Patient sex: M
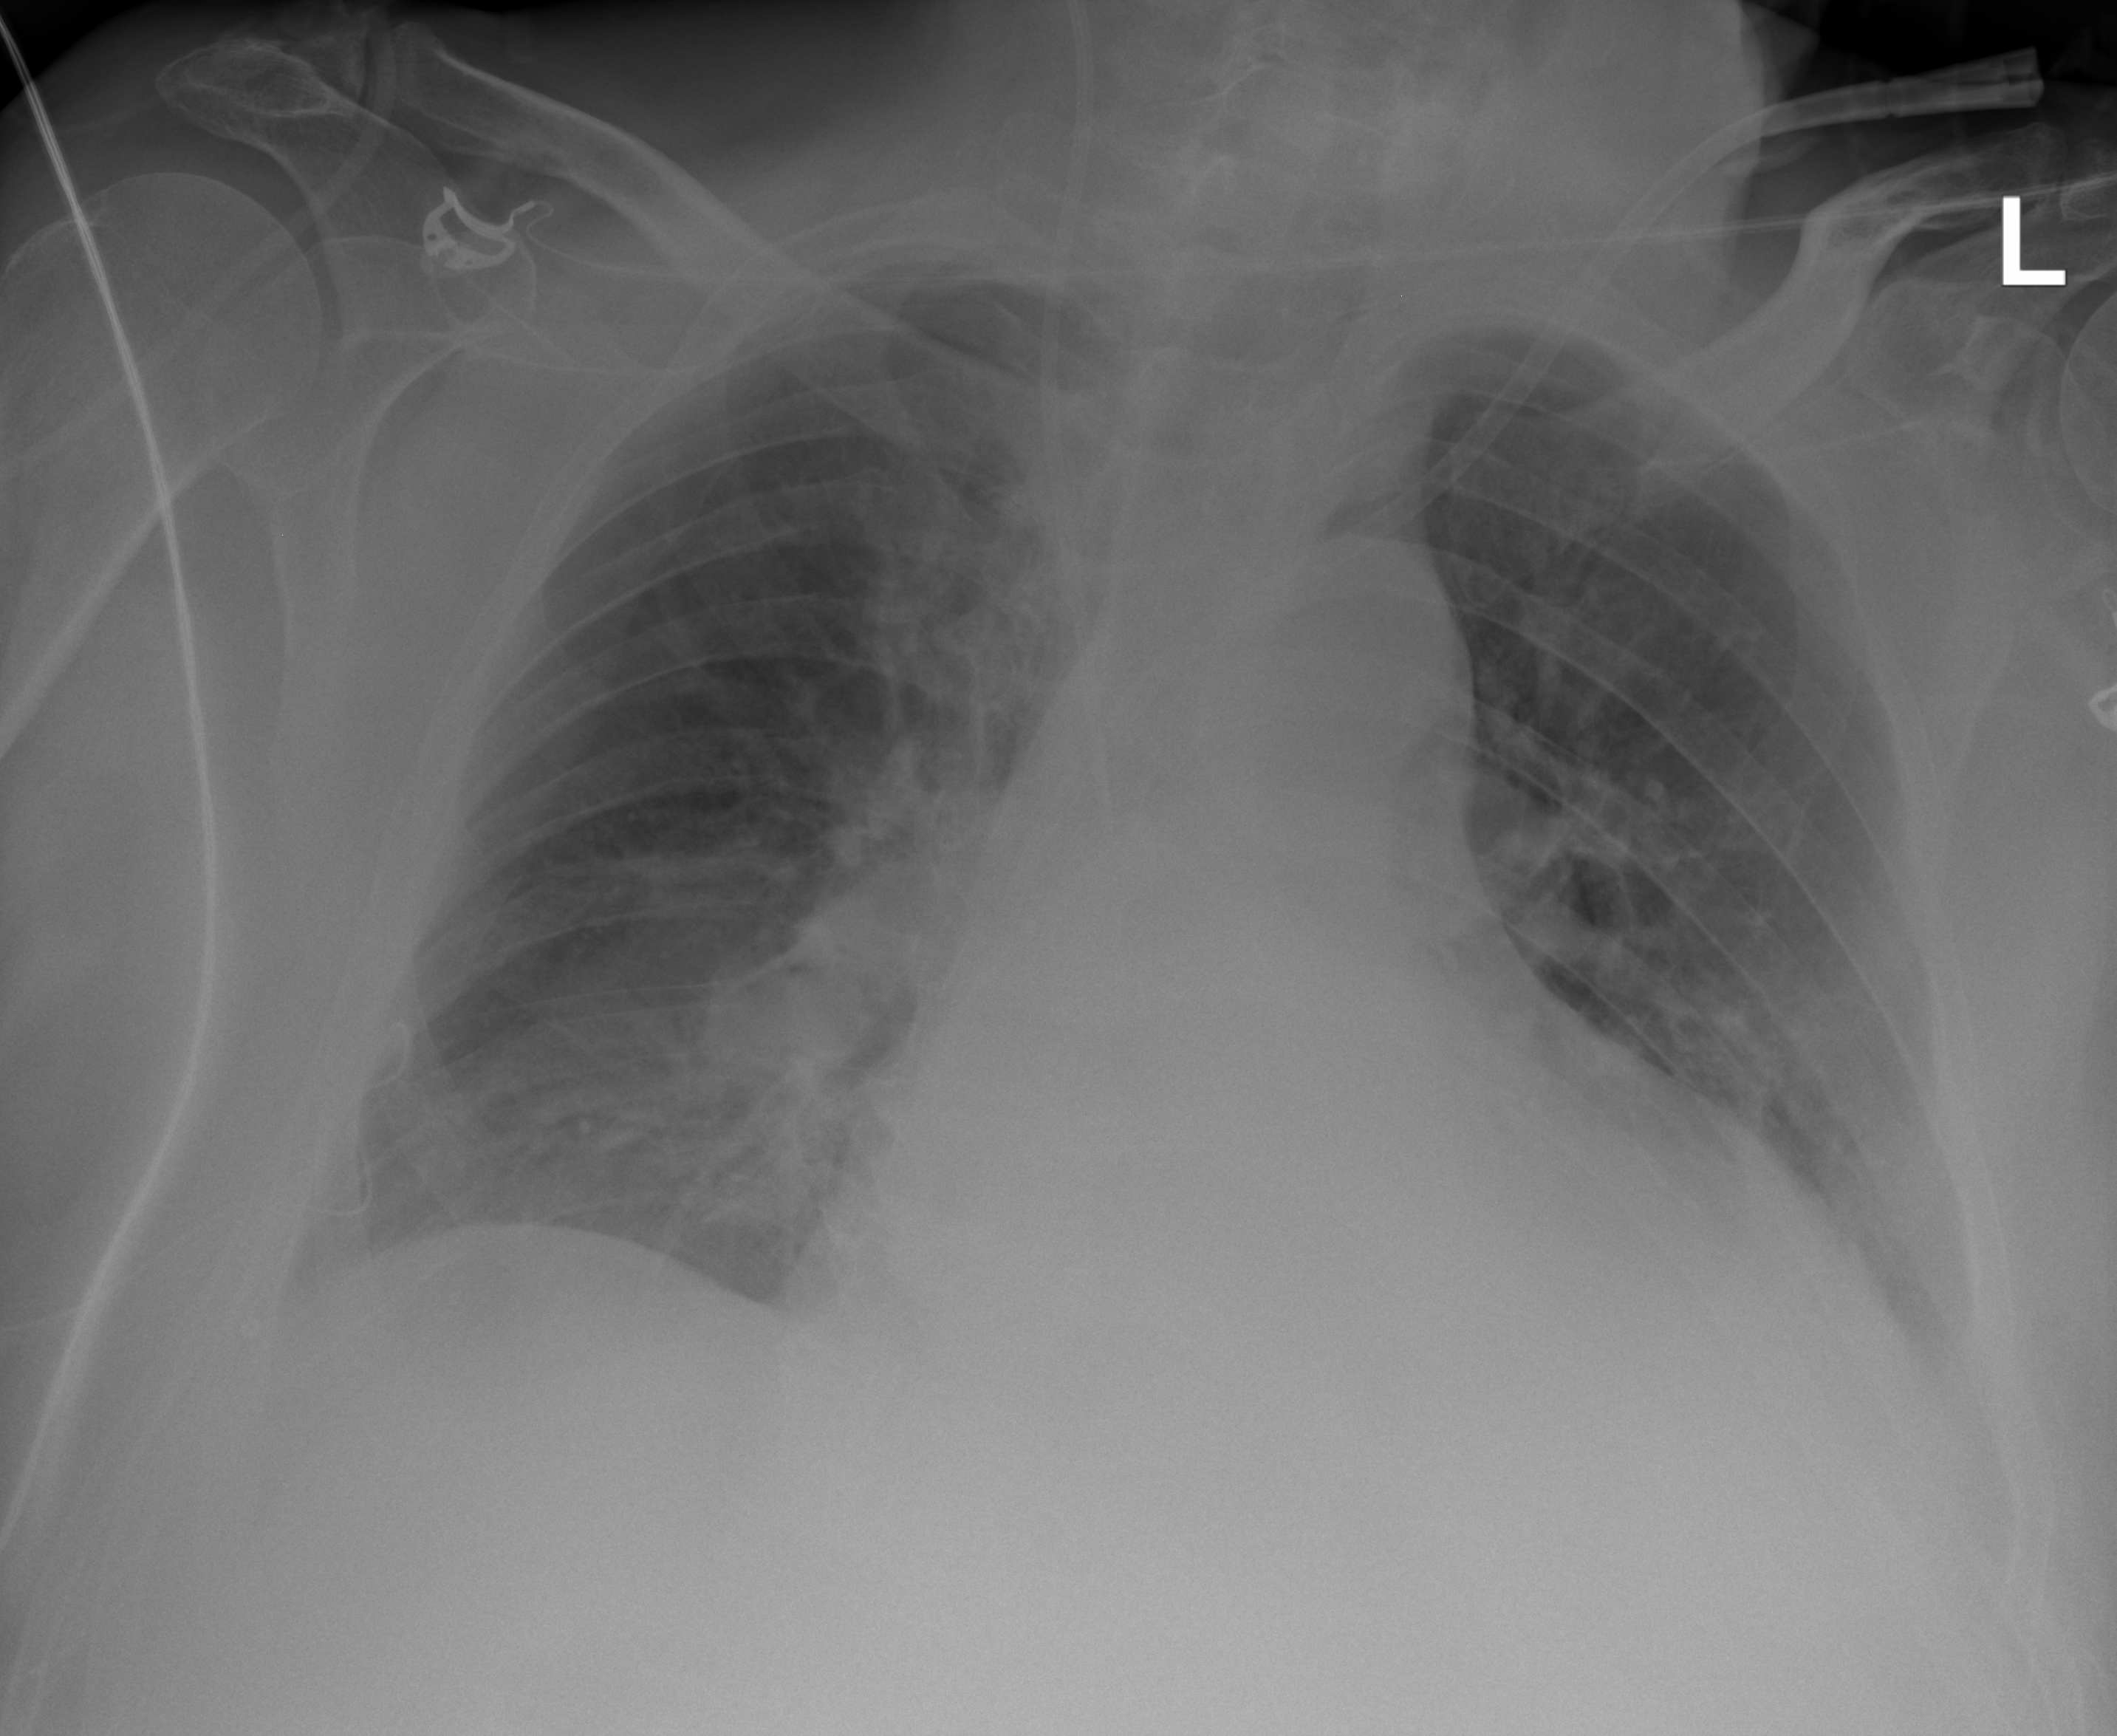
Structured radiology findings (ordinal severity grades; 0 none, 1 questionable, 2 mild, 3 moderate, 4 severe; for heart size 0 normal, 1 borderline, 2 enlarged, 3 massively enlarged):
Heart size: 2
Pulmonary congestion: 0
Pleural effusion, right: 2
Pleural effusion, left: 2
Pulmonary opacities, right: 0
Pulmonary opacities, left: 0
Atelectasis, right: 2
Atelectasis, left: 2